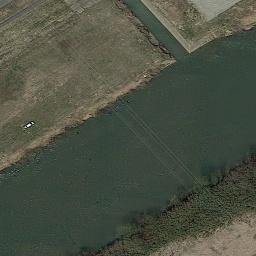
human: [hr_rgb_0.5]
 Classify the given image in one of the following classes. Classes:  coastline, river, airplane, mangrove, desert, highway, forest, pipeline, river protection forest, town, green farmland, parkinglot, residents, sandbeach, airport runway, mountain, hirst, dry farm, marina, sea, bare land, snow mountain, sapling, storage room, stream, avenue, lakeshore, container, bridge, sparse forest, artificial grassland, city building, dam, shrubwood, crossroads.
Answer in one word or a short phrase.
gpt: river